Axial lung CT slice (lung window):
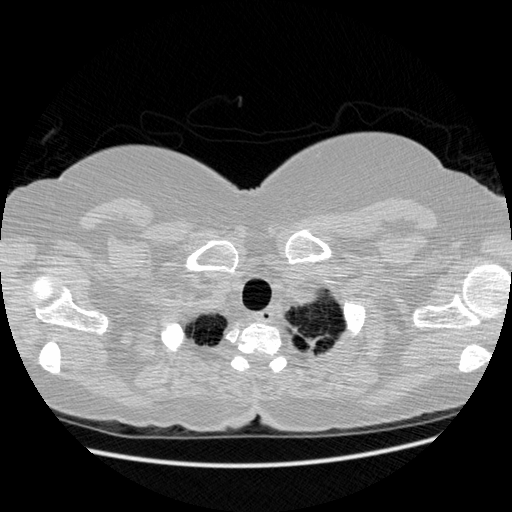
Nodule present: no